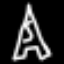
Label: The Eiffel Tower